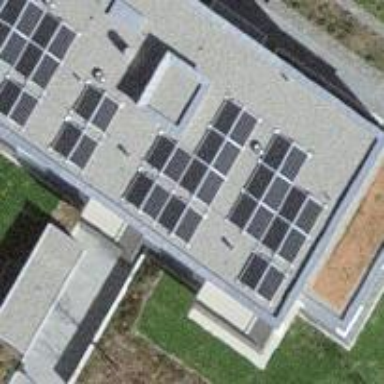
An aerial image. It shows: Solar power generator using photovoltaic method with solar photovoltaic panel types.